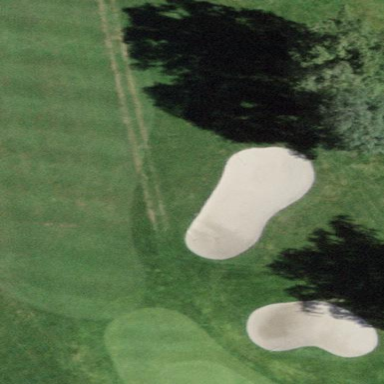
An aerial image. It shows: Golf bunker filled with sandy terrain.